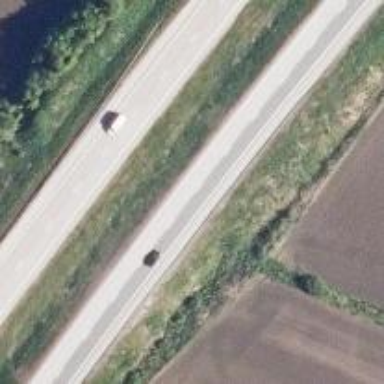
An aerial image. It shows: Asphalt motorway.